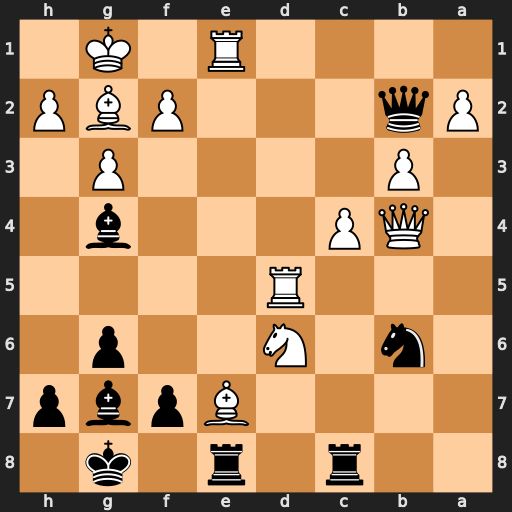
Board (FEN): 2r1r1k1/4Bpbp/1n1N2p1/3R4/1QP3b1/1P4P1/Pq3PBP/4R1K1
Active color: b
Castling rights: -
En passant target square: -
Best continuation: Nxd5 Bxd5 Bd4 Bxf7+ Kg7 Nxe8+ Rxe8